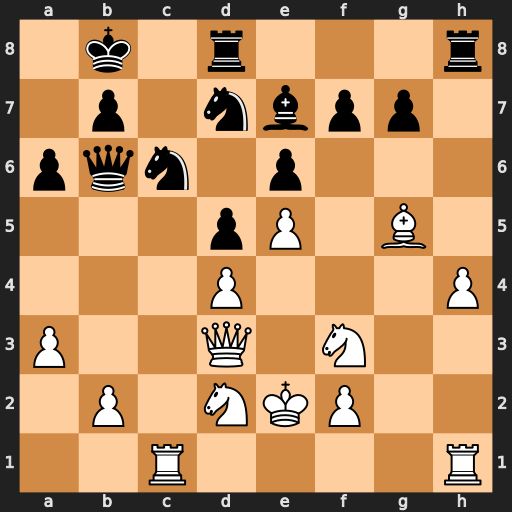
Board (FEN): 1k1r3r/1p1nbpp1/pqn1p3/3pP1B1/3P3P/P2Q1N2/1P1NKP2/2R4R
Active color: w
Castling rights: -
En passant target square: -
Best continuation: Rxc6 Qxc6 Bxe7